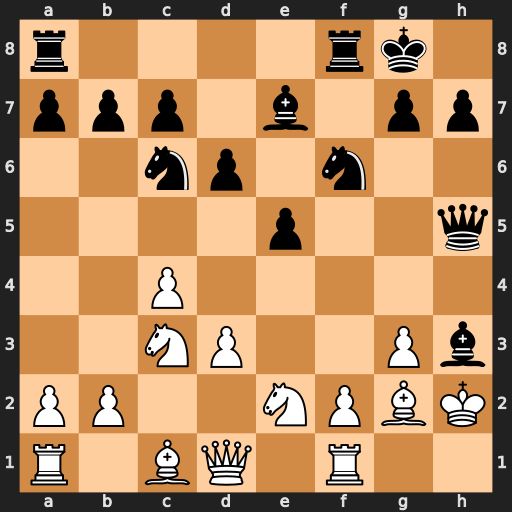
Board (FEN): r4rk1/ppp1b1pp/2np1n2/4p2q/2P5/2NP2Pb/PP2NPBK/R1BQ1R2
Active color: w
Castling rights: -
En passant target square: -
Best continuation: Bxh3 Ng4+ Kg2